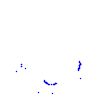
Particle: proton